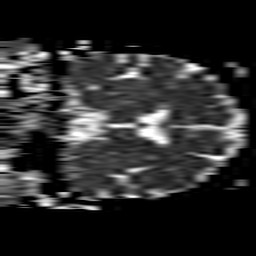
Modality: ADC
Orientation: coronal
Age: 69
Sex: female
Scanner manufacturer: philips
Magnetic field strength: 1.5 T
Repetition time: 3.393 s
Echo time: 0.06922 s